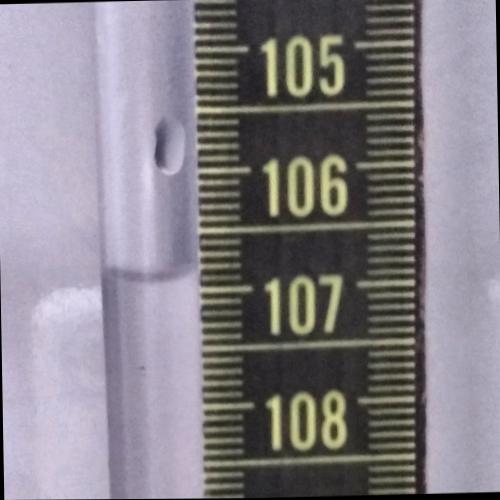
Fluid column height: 106.9 cm